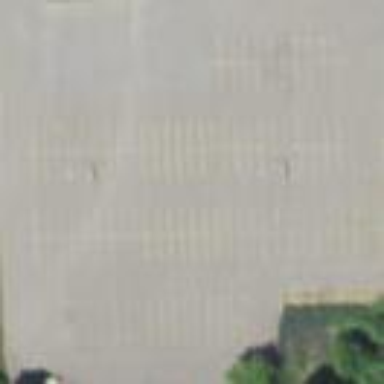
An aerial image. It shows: Parking aisle designated as service road.